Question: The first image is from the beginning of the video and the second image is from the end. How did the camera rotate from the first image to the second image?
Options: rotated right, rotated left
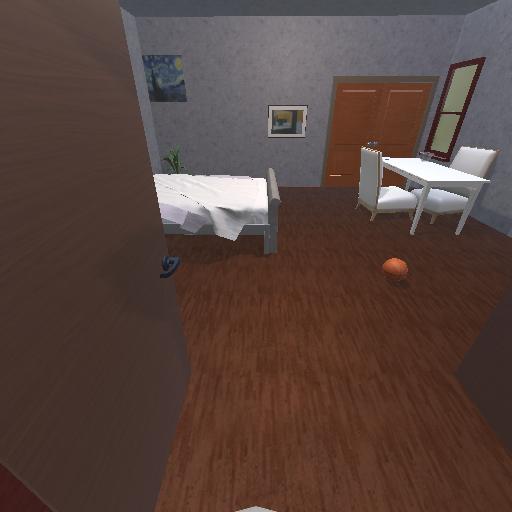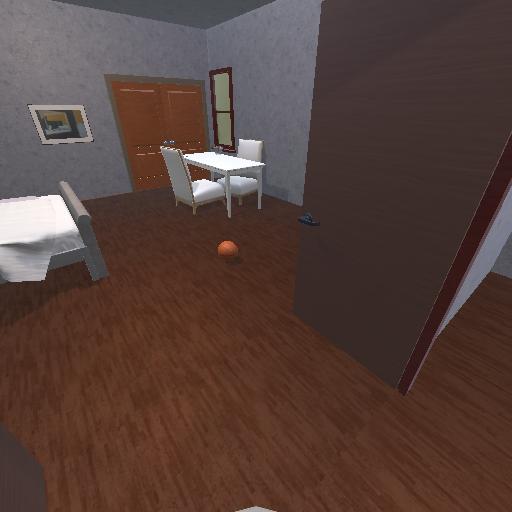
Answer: rotated right